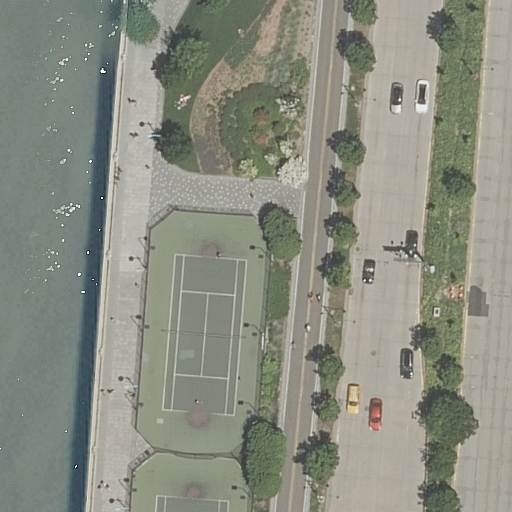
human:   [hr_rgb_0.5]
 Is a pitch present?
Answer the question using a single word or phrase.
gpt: yes

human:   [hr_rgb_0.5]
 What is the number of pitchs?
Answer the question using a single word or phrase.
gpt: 2

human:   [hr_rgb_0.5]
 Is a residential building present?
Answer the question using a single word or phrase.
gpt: no

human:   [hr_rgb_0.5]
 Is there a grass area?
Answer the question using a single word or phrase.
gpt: yes

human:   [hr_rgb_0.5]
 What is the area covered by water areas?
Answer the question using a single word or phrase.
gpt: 2115m2

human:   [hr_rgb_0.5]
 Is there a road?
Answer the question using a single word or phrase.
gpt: yes

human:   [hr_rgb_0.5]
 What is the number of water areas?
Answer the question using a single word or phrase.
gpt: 1

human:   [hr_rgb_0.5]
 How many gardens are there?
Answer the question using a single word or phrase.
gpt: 1

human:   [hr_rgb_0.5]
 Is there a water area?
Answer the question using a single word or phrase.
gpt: yes

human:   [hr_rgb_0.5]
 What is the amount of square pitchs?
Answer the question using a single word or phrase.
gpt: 0

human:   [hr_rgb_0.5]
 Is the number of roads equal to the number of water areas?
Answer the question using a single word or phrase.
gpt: no

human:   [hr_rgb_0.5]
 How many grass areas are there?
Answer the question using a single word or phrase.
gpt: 2

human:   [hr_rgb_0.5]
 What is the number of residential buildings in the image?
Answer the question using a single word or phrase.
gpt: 0

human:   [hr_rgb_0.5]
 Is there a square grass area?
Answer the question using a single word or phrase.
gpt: no

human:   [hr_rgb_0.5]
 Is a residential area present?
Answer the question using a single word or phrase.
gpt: yes

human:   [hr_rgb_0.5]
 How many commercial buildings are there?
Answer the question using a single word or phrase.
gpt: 0

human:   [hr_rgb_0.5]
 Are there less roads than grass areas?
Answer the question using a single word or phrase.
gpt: no

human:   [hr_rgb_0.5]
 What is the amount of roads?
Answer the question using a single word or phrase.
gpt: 5

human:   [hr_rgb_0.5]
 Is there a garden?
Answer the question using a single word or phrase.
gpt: yes

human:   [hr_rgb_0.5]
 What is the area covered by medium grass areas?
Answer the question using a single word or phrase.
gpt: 758m2

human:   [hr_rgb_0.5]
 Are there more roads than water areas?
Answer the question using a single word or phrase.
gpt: yes

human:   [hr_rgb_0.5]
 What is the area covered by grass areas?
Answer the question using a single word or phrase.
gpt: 758m2

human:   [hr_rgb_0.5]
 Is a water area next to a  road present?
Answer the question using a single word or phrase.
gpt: yes

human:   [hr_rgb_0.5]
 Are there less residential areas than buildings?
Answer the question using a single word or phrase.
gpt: no

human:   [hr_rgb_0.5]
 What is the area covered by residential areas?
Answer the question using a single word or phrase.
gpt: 10612m2

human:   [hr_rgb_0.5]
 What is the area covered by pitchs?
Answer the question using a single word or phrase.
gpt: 2043m2

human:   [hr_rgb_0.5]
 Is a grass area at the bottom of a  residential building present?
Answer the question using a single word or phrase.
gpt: no

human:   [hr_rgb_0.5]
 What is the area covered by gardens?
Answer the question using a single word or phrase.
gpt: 1222m2

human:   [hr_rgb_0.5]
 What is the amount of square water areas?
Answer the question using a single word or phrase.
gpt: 0

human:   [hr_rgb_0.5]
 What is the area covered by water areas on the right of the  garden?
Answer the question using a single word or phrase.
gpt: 0m2

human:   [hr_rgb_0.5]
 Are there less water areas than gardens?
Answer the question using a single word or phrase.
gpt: no

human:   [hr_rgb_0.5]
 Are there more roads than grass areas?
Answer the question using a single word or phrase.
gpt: yes

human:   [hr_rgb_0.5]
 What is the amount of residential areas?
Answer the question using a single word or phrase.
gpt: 1

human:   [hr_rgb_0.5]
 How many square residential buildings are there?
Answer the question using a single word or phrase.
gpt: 0

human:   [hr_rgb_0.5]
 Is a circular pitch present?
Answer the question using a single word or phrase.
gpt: no

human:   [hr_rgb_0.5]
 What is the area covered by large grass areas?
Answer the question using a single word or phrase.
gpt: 0m2

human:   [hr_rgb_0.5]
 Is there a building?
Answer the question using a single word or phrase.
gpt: no

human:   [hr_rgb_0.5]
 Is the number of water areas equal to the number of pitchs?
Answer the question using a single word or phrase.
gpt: no

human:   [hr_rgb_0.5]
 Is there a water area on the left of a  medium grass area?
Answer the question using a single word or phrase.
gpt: yes

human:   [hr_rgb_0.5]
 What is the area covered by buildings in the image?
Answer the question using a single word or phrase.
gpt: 0m2

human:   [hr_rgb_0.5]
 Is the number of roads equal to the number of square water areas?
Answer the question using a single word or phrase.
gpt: no

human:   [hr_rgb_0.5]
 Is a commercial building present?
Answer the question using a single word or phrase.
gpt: no

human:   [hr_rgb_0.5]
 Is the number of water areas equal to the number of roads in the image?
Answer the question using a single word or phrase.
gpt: no

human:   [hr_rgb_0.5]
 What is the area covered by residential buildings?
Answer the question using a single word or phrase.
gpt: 0m2

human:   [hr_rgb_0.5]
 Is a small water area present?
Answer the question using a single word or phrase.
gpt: no

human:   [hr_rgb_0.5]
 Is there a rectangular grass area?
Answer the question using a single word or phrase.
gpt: yes

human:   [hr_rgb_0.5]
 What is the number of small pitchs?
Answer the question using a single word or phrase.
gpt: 0

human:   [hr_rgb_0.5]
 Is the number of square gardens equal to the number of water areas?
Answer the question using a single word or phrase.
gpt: no

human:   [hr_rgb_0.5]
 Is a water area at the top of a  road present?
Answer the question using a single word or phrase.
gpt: no

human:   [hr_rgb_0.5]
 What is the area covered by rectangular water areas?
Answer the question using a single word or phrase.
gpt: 2115m2

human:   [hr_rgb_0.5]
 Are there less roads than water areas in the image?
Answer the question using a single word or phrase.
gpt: no

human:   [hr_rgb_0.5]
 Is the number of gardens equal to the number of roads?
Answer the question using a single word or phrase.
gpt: no

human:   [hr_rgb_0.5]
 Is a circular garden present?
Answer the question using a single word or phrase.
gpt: no

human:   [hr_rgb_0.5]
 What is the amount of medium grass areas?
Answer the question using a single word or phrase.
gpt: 2

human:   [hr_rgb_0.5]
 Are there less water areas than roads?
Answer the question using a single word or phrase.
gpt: yes

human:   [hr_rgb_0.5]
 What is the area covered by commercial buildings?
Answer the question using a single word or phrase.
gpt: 0m2

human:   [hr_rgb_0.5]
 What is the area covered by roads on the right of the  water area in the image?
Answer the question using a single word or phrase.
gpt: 0m2

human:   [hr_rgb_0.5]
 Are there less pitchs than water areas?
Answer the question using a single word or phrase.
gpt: no

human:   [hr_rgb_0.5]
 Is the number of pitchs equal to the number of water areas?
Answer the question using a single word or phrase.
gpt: no

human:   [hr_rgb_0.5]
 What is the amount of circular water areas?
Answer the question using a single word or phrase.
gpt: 0

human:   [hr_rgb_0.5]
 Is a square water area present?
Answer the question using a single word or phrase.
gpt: no

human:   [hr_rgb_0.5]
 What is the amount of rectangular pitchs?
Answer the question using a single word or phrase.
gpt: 0

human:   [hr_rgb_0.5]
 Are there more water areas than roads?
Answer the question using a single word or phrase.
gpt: no

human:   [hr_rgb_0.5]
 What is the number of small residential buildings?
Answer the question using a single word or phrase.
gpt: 0